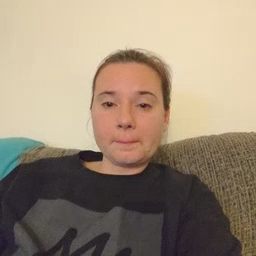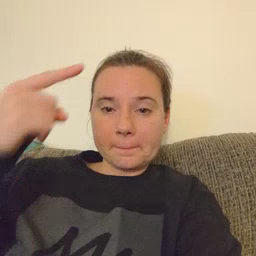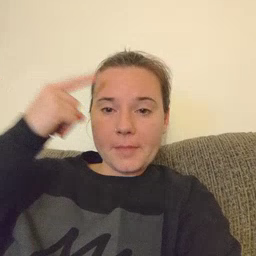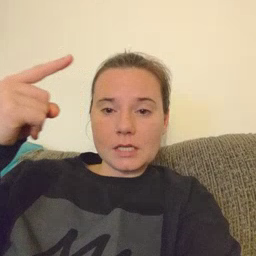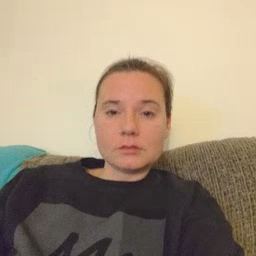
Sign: penny